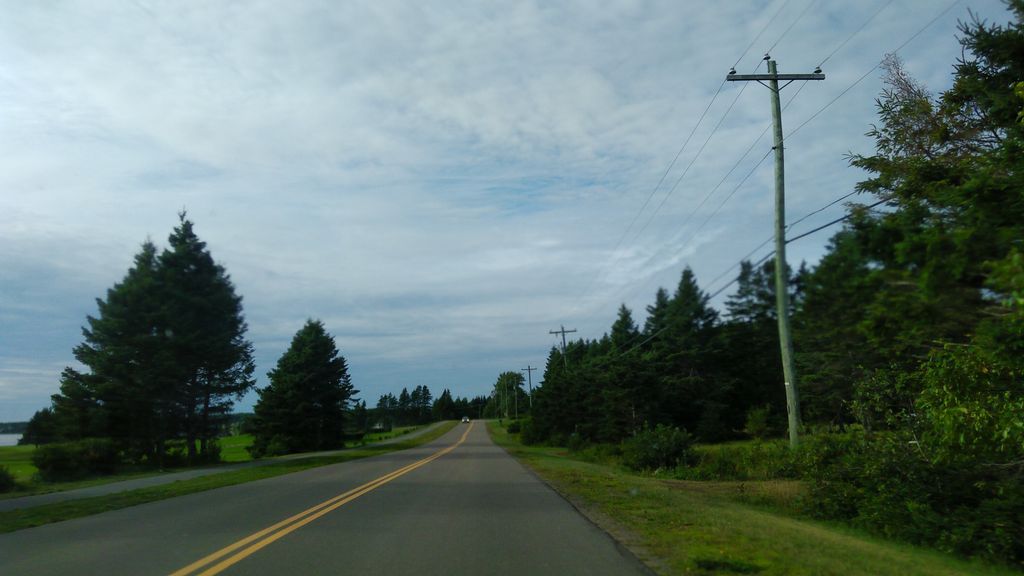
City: charlottetown